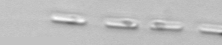
Label: Skeletonema